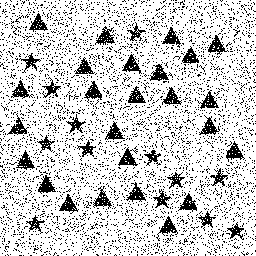
Squares: 0
Triangles: 25
Stars: 13
Total shapes: 38